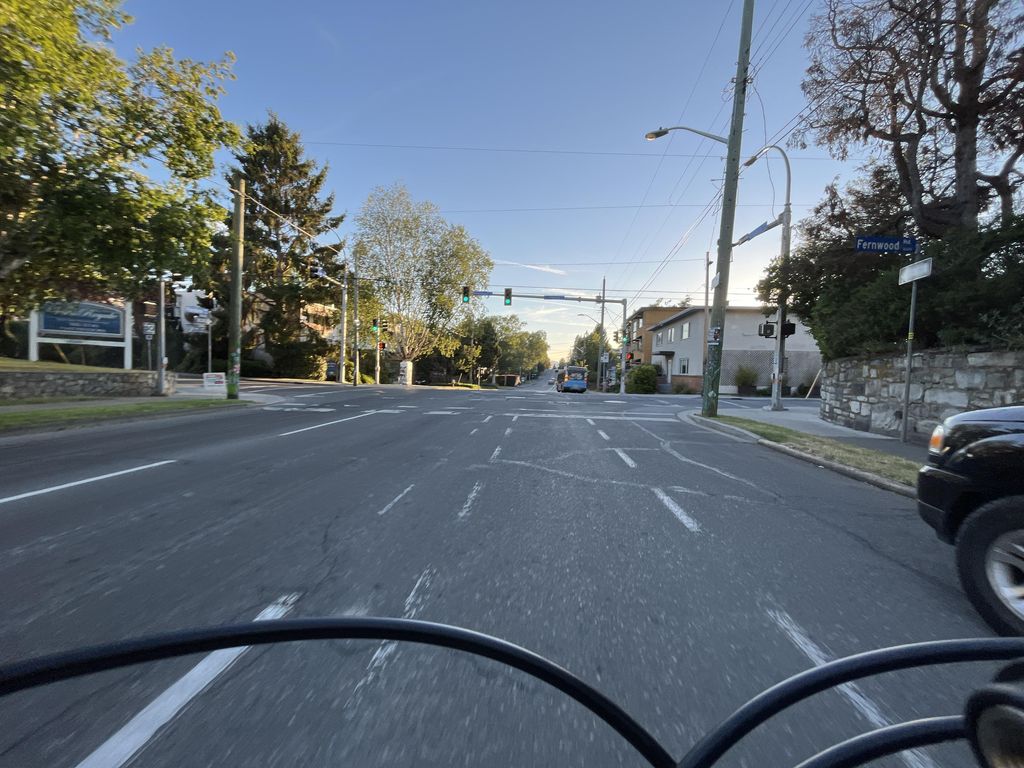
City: victoria